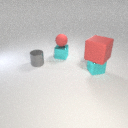
small cyan metal cube below large red rubber cube